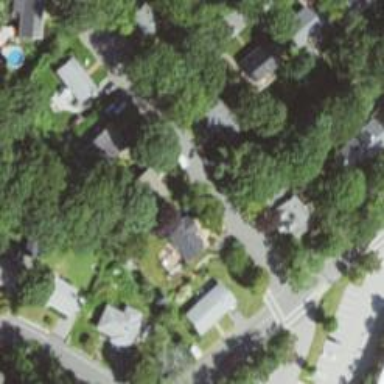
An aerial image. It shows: Residential road.